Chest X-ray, AP view. Patient: 64 years old, sex M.
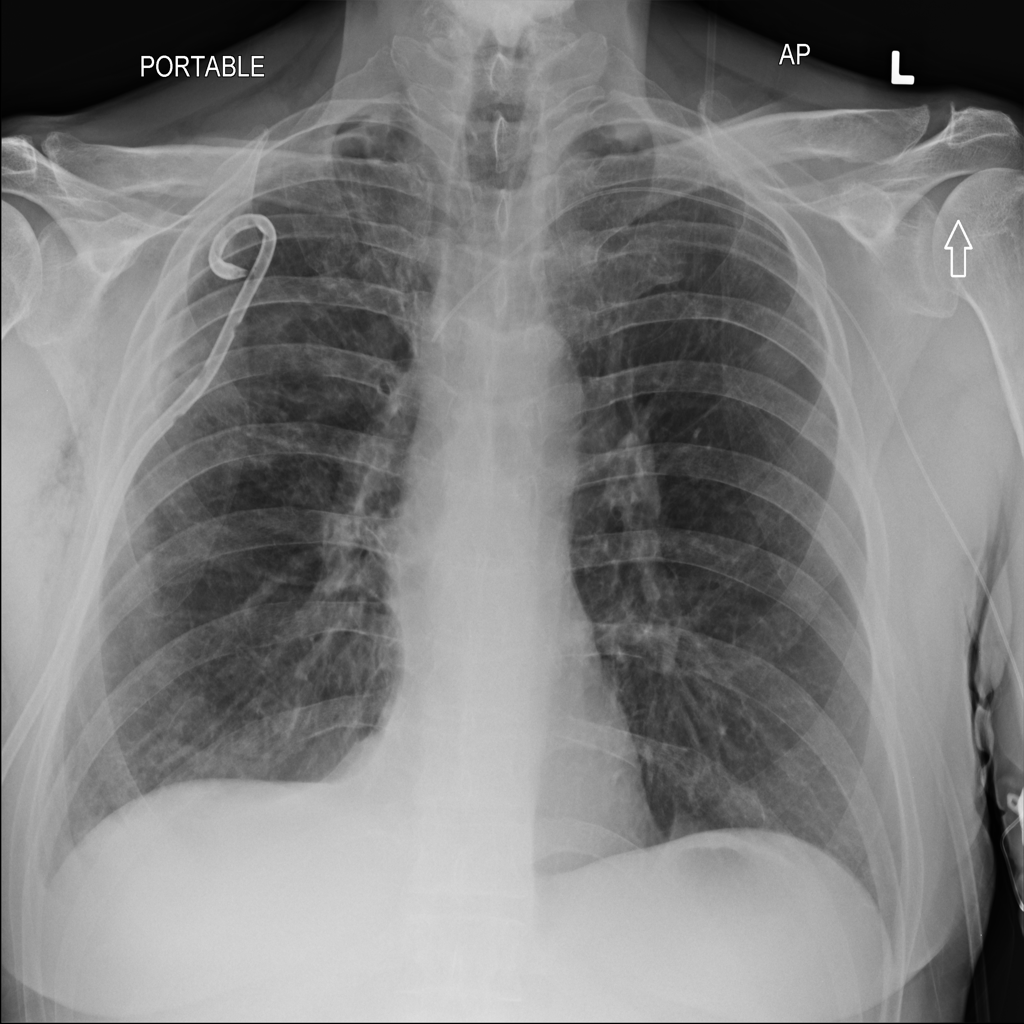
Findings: Atelectasis, Effusion, Pneumothorax